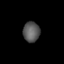
Tissue: skin
Cell type: Epithelial cells
Senescence score: 0.2381
Nuclear area (px): 328
Mean DAPI intensity: 88.659